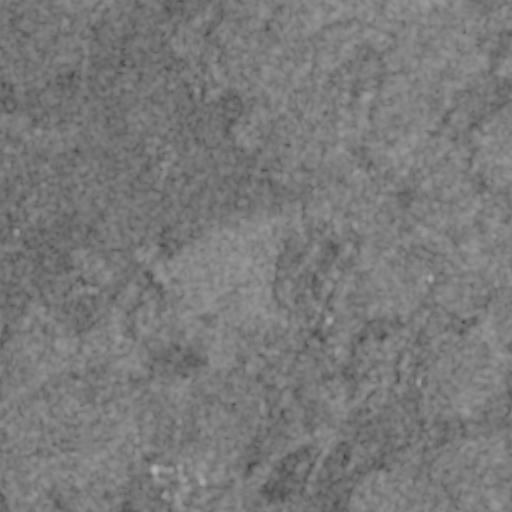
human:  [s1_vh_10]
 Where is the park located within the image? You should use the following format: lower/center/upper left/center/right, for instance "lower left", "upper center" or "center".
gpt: The park is located in the lower center of the image.
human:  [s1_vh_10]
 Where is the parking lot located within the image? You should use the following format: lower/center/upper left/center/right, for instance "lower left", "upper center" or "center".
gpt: The parking lot is located in the lower center of the image.
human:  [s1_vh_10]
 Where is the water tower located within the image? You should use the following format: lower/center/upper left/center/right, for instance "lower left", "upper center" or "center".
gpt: The water tower is located in the lower left of the image.
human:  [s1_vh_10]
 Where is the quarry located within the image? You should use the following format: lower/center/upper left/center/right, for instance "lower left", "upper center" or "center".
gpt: There is no quarry in the image.

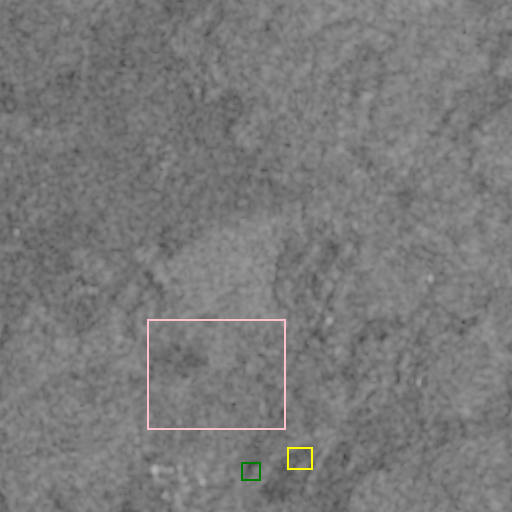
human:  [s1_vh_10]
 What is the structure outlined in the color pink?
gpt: The structure outlined in pink is a crop field.
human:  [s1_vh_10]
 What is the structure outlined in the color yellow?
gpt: The structure outlined in yellow is a park.
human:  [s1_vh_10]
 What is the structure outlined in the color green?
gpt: The structure outlined in green is a parking lot.
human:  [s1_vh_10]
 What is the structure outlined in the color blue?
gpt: There is no blue outline.